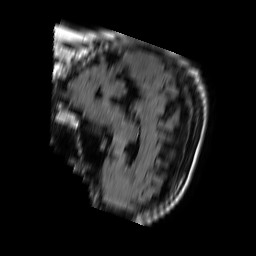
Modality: FLAIR
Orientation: sagittal
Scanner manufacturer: philips
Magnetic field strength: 1.5 T
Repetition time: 6 s
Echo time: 0.12 s